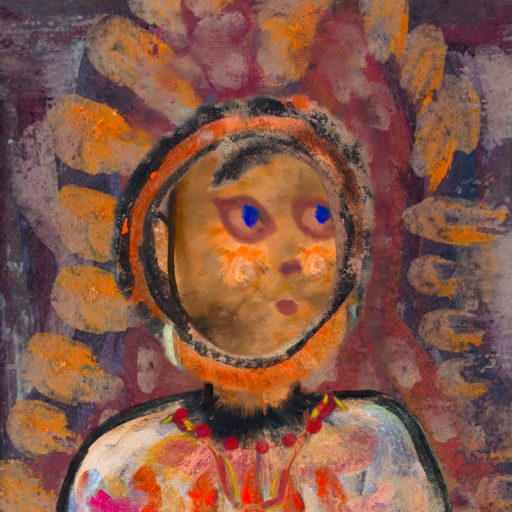
Background: Doll, Head And Neck Side: Gypsy_Queen, Face Side: Mother_And_Son_Mother, Bust: Childish, Hair Side: Childish, Head Accessory: Blank, Second Necklace: Gypsy_Mother_1, Necklace: Irani_3, Baby: Blank